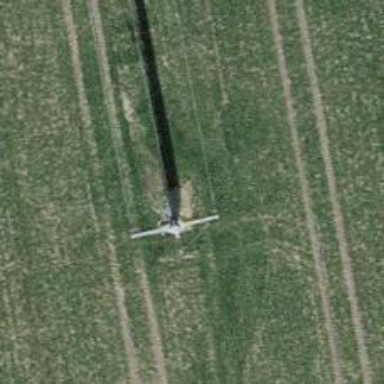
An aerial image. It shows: Power pole.